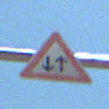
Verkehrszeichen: Gegenverkehr
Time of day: Midday
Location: Outdoor (Nature)
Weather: Clear
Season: NotSpecified
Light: Natural